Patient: sex M, age 46
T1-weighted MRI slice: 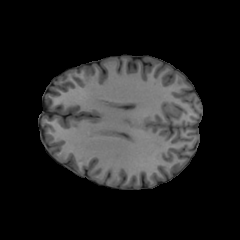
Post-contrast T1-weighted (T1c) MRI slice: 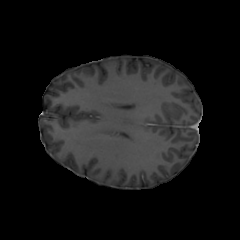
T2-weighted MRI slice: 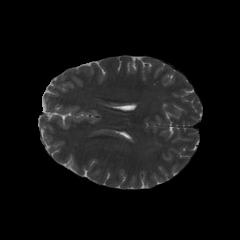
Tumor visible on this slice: no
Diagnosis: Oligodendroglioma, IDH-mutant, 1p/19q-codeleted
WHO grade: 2